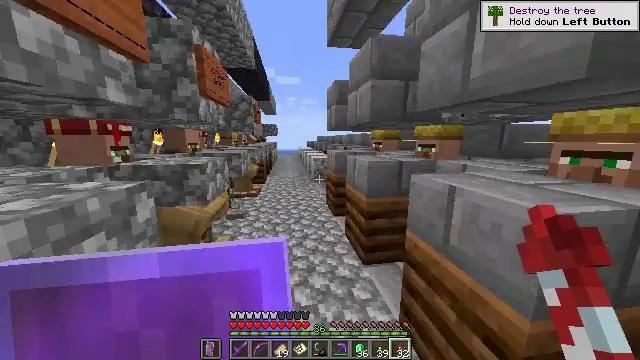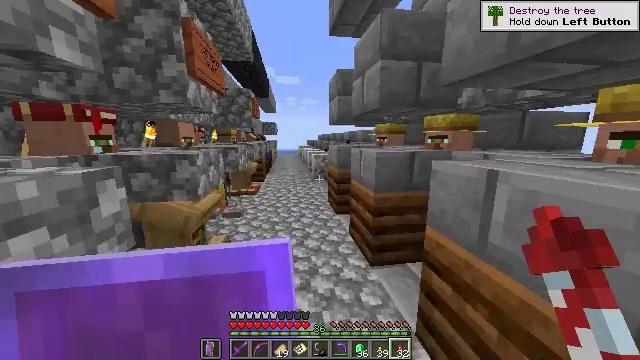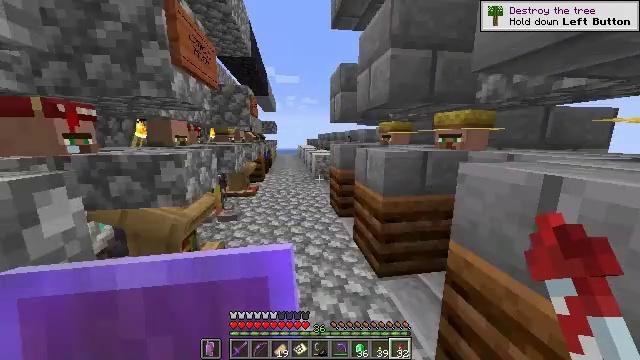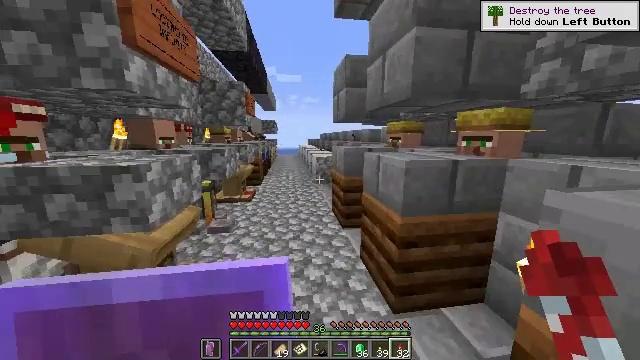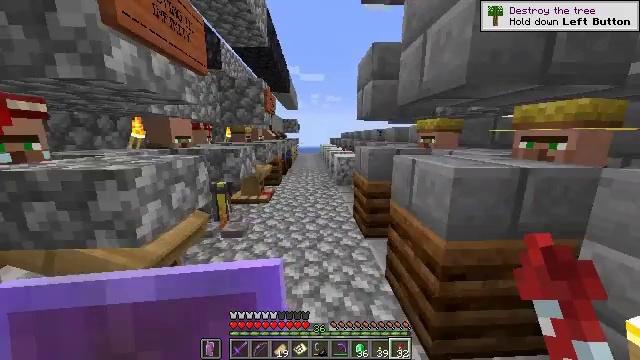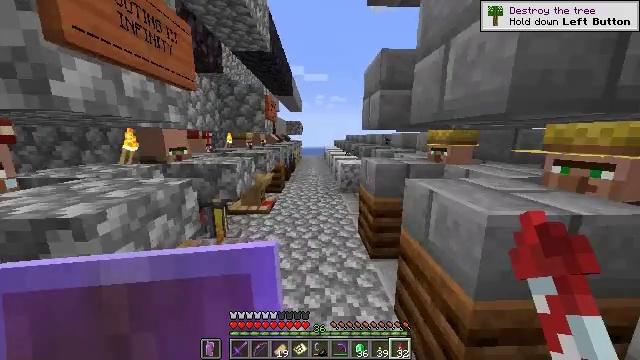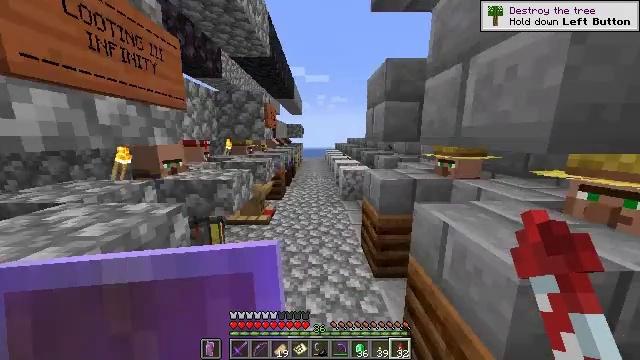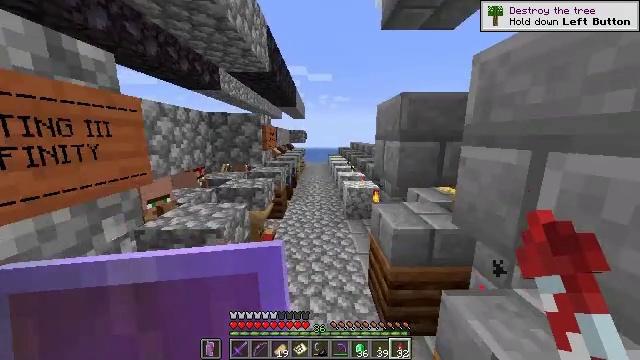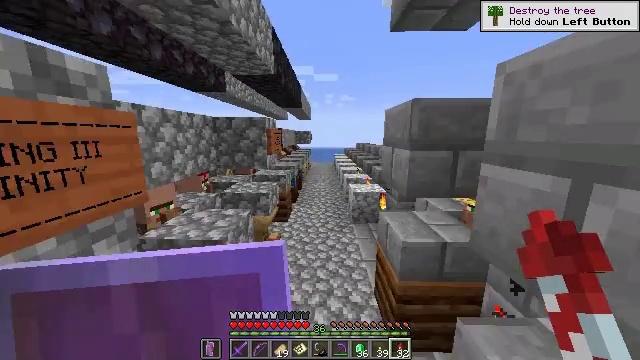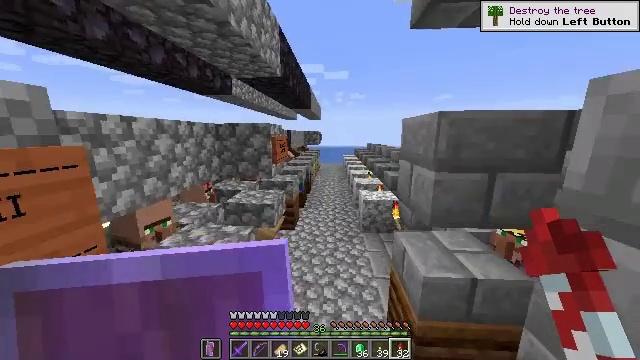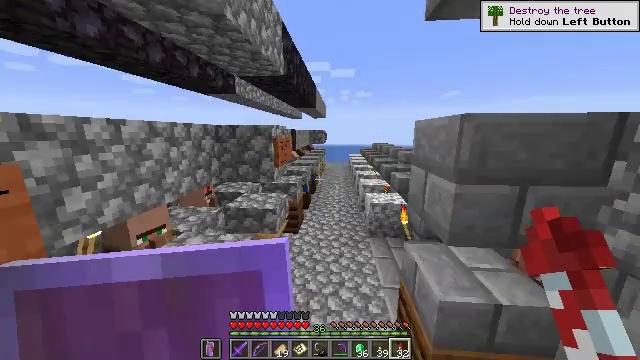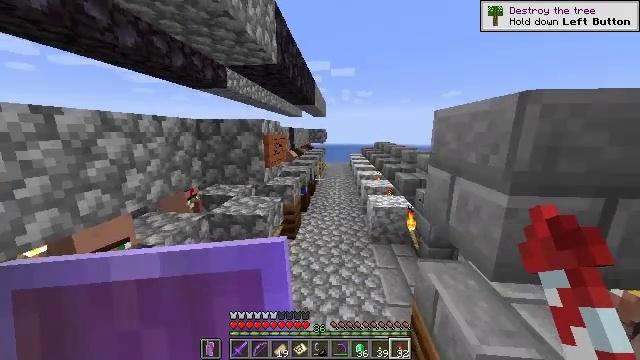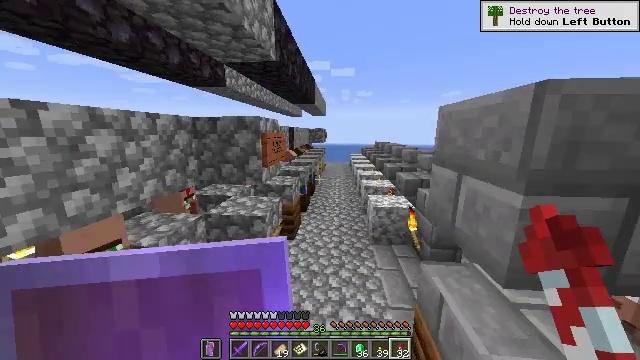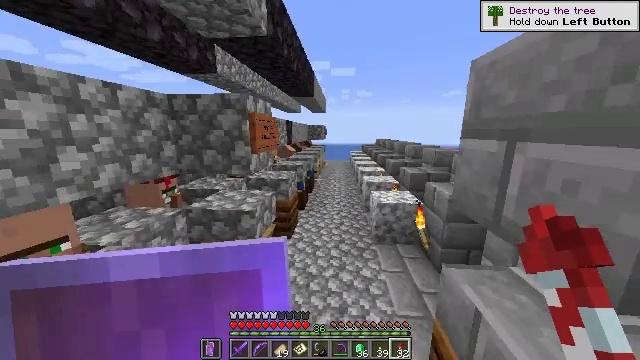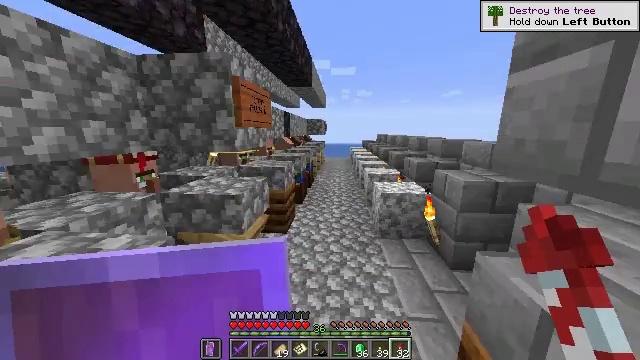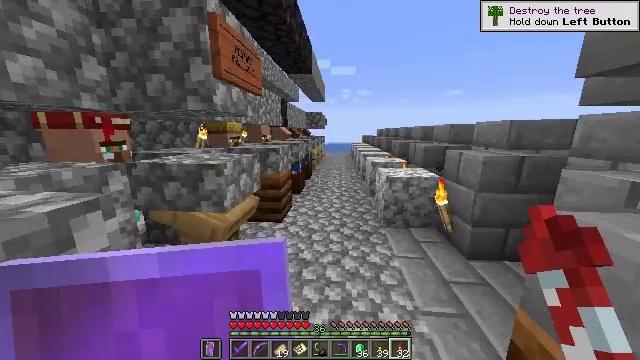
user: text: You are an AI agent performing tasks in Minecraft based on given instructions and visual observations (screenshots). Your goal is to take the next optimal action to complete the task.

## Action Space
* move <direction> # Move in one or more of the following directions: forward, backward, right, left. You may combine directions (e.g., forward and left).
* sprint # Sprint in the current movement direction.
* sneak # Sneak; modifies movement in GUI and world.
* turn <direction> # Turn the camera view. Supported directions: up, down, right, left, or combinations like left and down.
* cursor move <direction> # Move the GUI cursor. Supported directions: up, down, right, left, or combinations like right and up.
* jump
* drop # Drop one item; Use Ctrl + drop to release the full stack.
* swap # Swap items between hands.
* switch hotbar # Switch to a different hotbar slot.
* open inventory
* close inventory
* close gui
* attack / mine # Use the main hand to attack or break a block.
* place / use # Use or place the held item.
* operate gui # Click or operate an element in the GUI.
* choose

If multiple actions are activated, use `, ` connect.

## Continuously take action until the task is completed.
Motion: motion action
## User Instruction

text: craft item air
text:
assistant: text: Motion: move forward, sprint
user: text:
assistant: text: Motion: move forward, sprint
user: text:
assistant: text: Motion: move forward, sprint
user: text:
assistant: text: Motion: move forward, sprint, turn left
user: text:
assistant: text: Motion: move forward, sprint, turn left, jump
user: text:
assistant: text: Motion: move forward, sprint, jump
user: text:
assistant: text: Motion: move forward, sprint, jump
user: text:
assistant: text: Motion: move forward, sprint, turn left, jump
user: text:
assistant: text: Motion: move forward, sprint, turn left, jump
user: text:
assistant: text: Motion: move forward, sprint, turn left
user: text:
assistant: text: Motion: move forward, sprint
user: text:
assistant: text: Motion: move forward, sprint
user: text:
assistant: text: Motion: move forward, sprint
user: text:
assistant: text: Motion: move forward, sprint
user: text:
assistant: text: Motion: move forward, sprint
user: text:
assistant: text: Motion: move forward, sprint
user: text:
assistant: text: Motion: move forward, sprint
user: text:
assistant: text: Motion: move forward, sprint
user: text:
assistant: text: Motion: move forward, sprint
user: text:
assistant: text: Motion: move forward, sprint, jump
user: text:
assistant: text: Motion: move forward, sprint, jump
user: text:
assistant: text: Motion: move forward, sprint
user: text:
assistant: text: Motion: move forward, sprint
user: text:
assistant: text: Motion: move forward, sprint
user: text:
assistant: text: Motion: move forward, sprint
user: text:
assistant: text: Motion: move forward, sprint
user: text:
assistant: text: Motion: move forward, sprint
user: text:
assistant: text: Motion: move forward, sprint
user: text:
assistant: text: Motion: move forward, sprint, turn left
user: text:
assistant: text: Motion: move forward, sprint, turn left and down